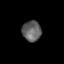
Tissue: lung
Cell type: Others
Senescence score: 0.1381
Nuclear area (px): 386
Mean DAPI intensity: 96.653